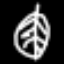
Label: leaf